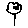
Label: flower